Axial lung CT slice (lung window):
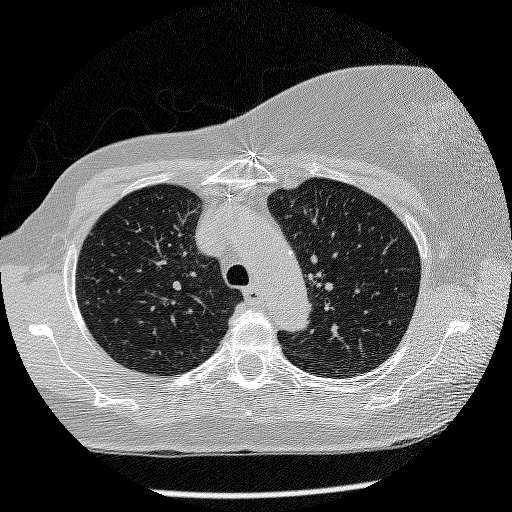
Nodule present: yes
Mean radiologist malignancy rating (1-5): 1